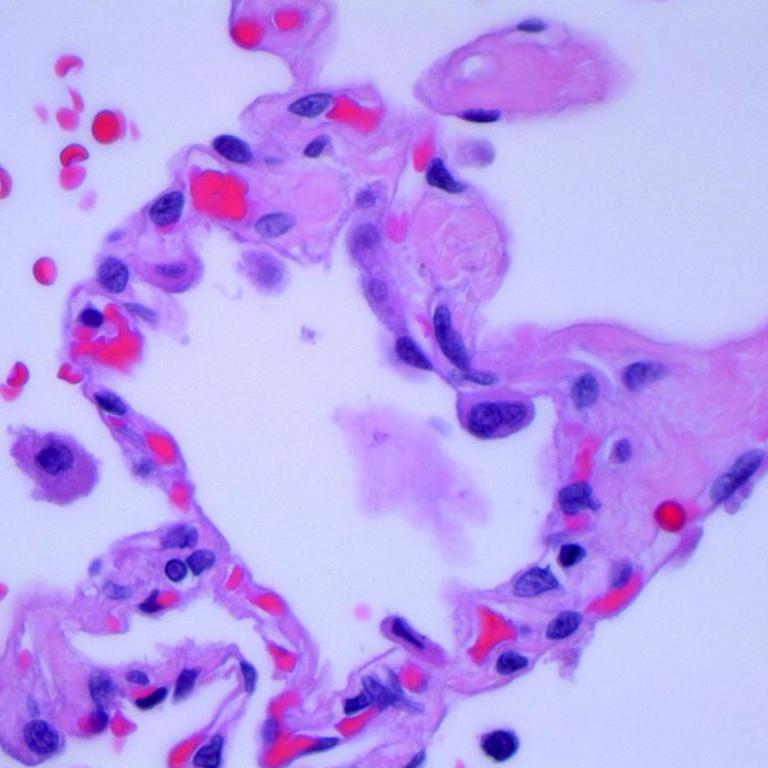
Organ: lung
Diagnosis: benign